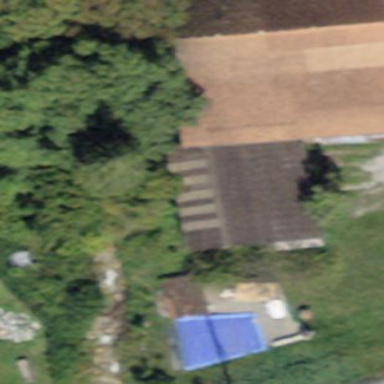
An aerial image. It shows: Barn.